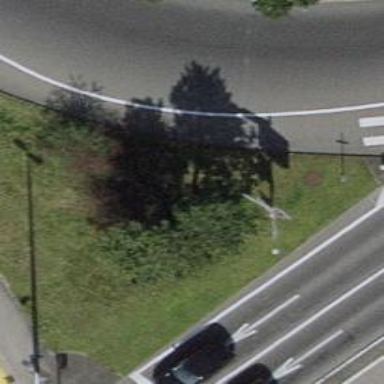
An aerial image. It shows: Evergreen needle-leaved tree.